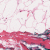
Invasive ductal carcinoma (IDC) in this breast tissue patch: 0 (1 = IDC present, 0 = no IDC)